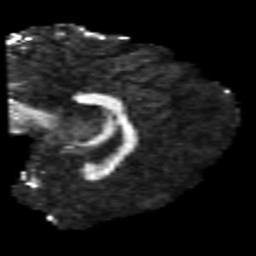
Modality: FA
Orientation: sagittal
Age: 21
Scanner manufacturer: philips
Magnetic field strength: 3 T
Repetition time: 8.6 s
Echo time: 0.127 s